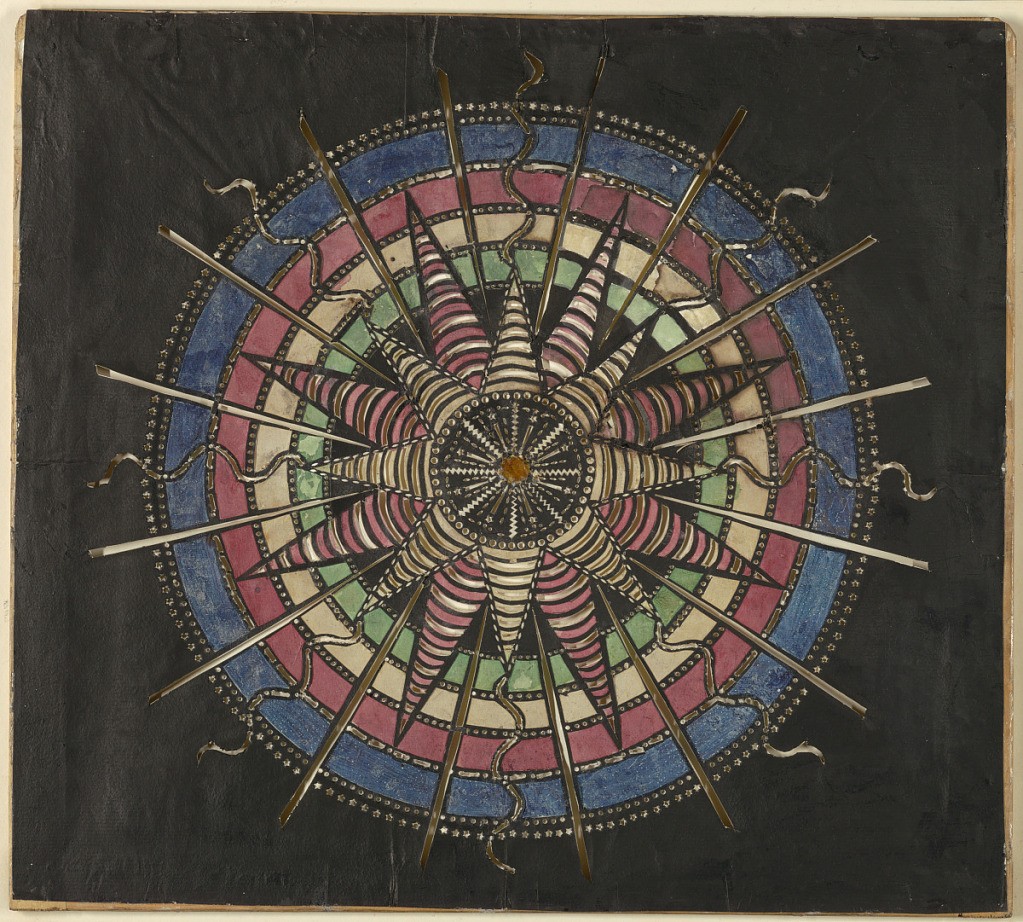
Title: North Star
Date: ca. 1780
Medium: Cut paper on wood frame
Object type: Lantern slide
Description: Magic lantern slide, optical toy. On black field, circular design. In center, black pierced circle, surrounded by five concentric circles: black, green, white, pink, and blue. Overlaid on the circles are two eight-pointed stars; from the points of the smaller star are pierced serpentine rays.